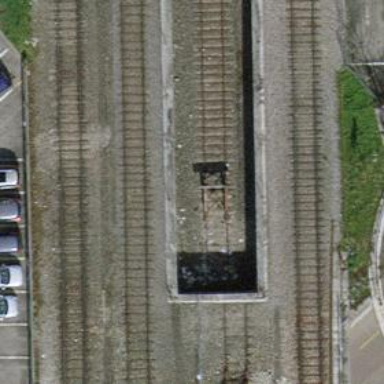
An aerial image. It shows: Single track railway in yard.